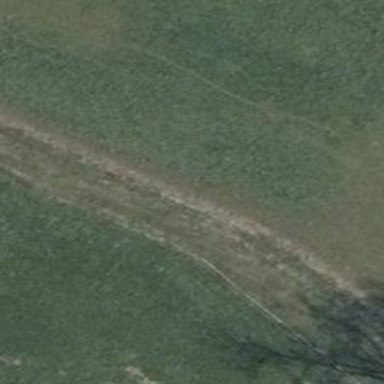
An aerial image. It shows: Track with grade 5 tracktype.